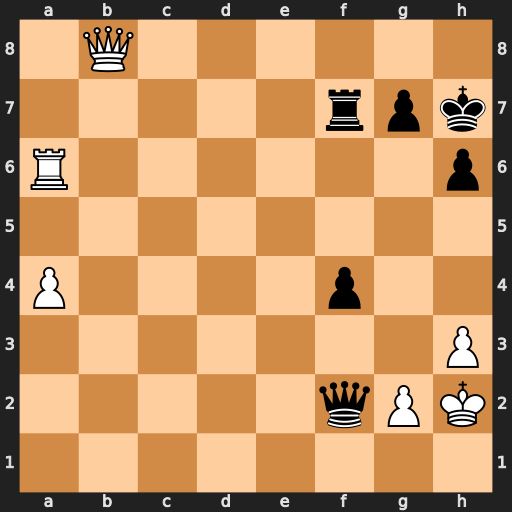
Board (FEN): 1Q6/5rpk/R6p/8/P4p2/7P/5qPK/8
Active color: w
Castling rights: -
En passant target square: -
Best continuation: Qb1+ Kg8 Ra8+ Rf8 Qb3+